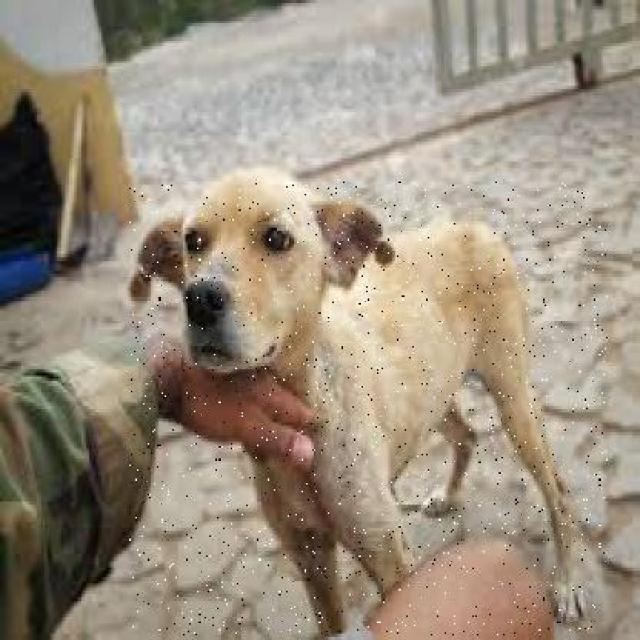
Healthy canine skin — no visible lesions, inflammation, or abnormalities. The skin and coat appear normal.